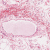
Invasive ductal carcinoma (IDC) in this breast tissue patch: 0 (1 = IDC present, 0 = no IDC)